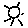
Label: sun